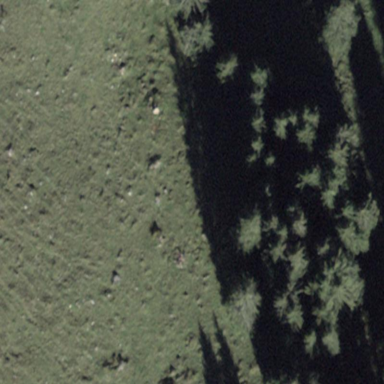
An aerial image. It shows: Forest area.